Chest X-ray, PA view. Patient: 22 years old, sex M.
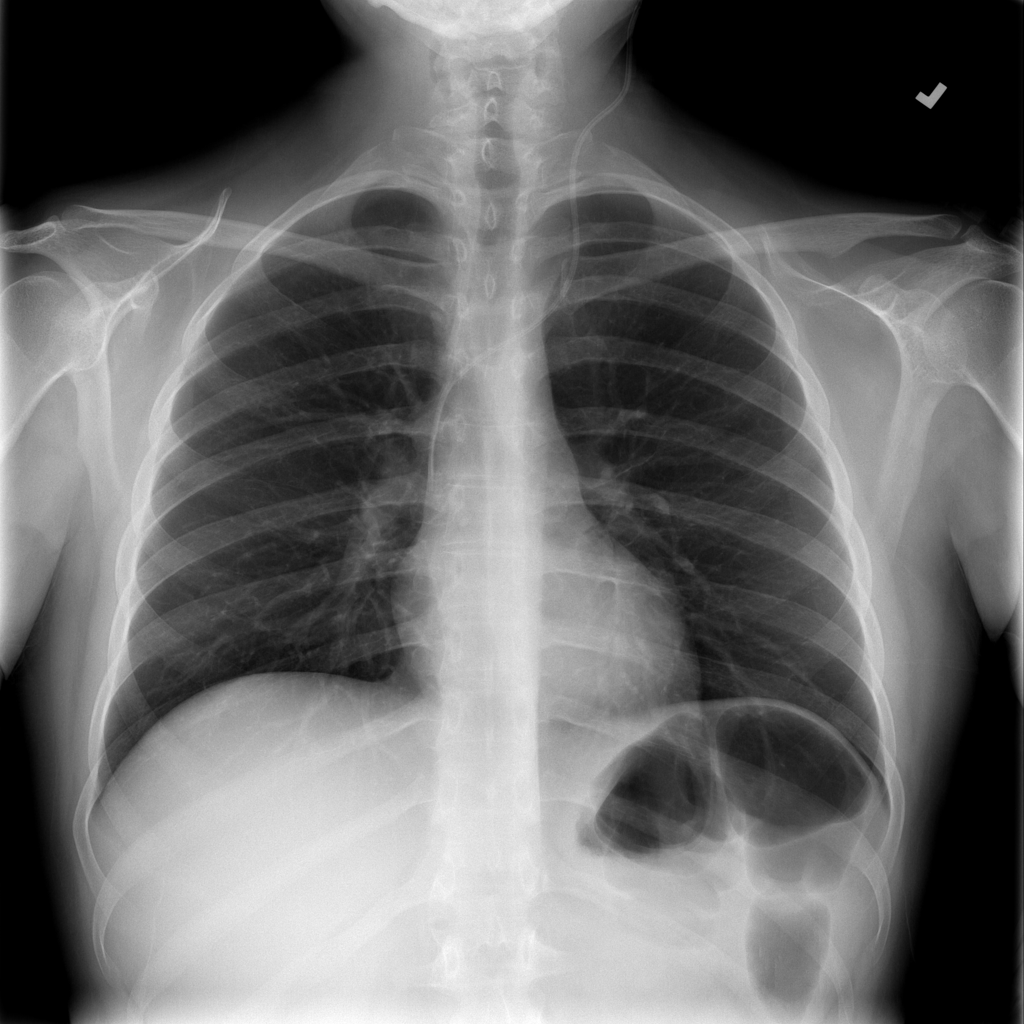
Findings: No Finding